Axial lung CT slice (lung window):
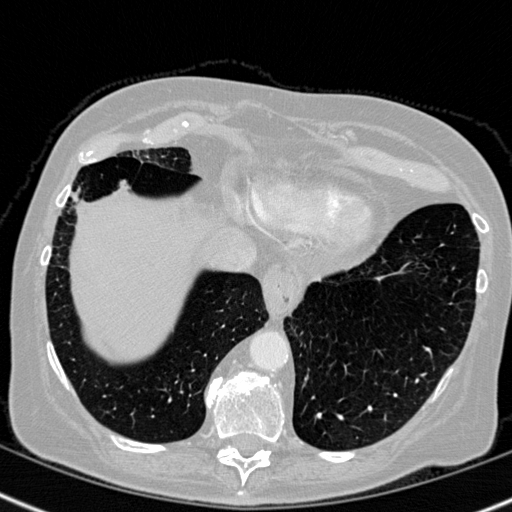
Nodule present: no